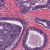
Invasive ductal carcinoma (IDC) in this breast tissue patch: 0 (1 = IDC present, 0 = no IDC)